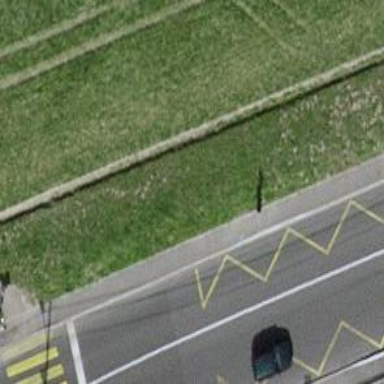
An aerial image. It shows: Asphalt sidewalk leading to platform for public transport.